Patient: sex M, age 71
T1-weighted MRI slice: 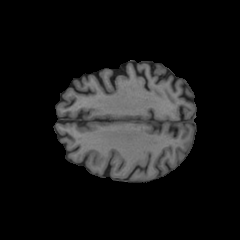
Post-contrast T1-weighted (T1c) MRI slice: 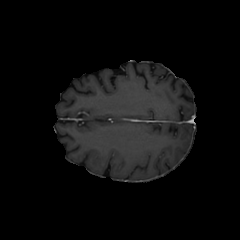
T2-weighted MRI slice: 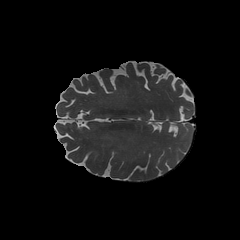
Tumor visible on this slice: no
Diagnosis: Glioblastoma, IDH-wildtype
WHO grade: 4